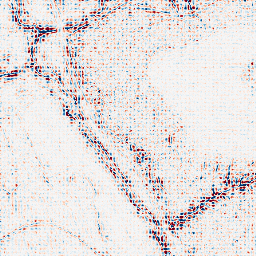
Category: wavelet
Decomposition family: wavelet_dwt
Decomposition parameters: wavelet: db8
level: 2
Upsampling method: sinc_blackman
Upsampling parameters: scale: 4
kernel_size: 4
Upsampling scale: 4